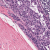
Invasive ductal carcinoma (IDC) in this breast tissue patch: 0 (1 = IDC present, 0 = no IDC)